Interaction volume radius: 10 \u00c5
Interaction volume height: 25 \u00c5
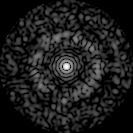
Disorder parameter: 0.8451